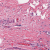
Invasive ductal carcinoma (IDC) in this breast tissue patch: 0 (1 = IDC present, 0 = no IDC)